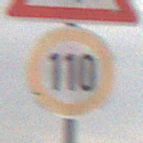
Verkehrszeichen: Geschwindigkeit110
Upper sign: FlugbetriebLinks
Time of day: MorningAfternoon
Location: Outdoor (Nature)
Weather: Overcast
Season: NotSpecified
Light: Natural